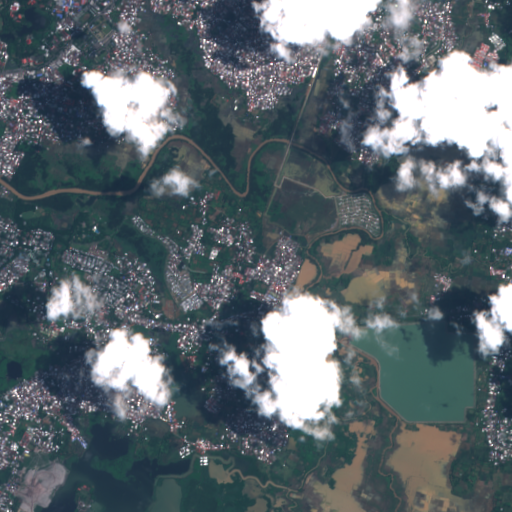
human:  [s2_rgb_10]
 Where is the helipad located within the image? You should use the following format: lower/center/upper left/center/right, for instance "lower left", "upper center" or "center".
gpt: The helipad is located in the center left of the image.
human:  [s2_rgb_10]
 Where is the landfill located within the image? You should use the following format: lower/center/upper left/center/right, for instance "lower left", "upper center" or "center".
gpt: The landfill is located in the lower left of the image.
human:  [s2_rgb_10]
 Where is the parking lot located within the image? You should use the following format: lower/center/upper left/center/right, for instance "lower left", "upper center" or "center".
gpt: The parking lot is located in the upper left of the image.
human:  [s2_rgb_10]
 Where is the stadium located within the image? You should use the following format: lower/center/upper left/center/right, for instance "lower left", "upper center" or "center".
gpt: The stadium is located in the upper left of the image.
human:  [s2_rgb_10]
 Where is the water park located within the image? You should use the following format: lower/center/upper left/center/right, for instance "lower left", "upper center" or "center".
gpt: The water park is located in the center left of the image.
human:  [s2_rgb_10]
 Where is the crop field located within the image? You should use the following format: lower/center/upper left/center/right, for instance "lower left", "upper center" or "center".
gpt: There is no crop field in the image.